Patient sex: F
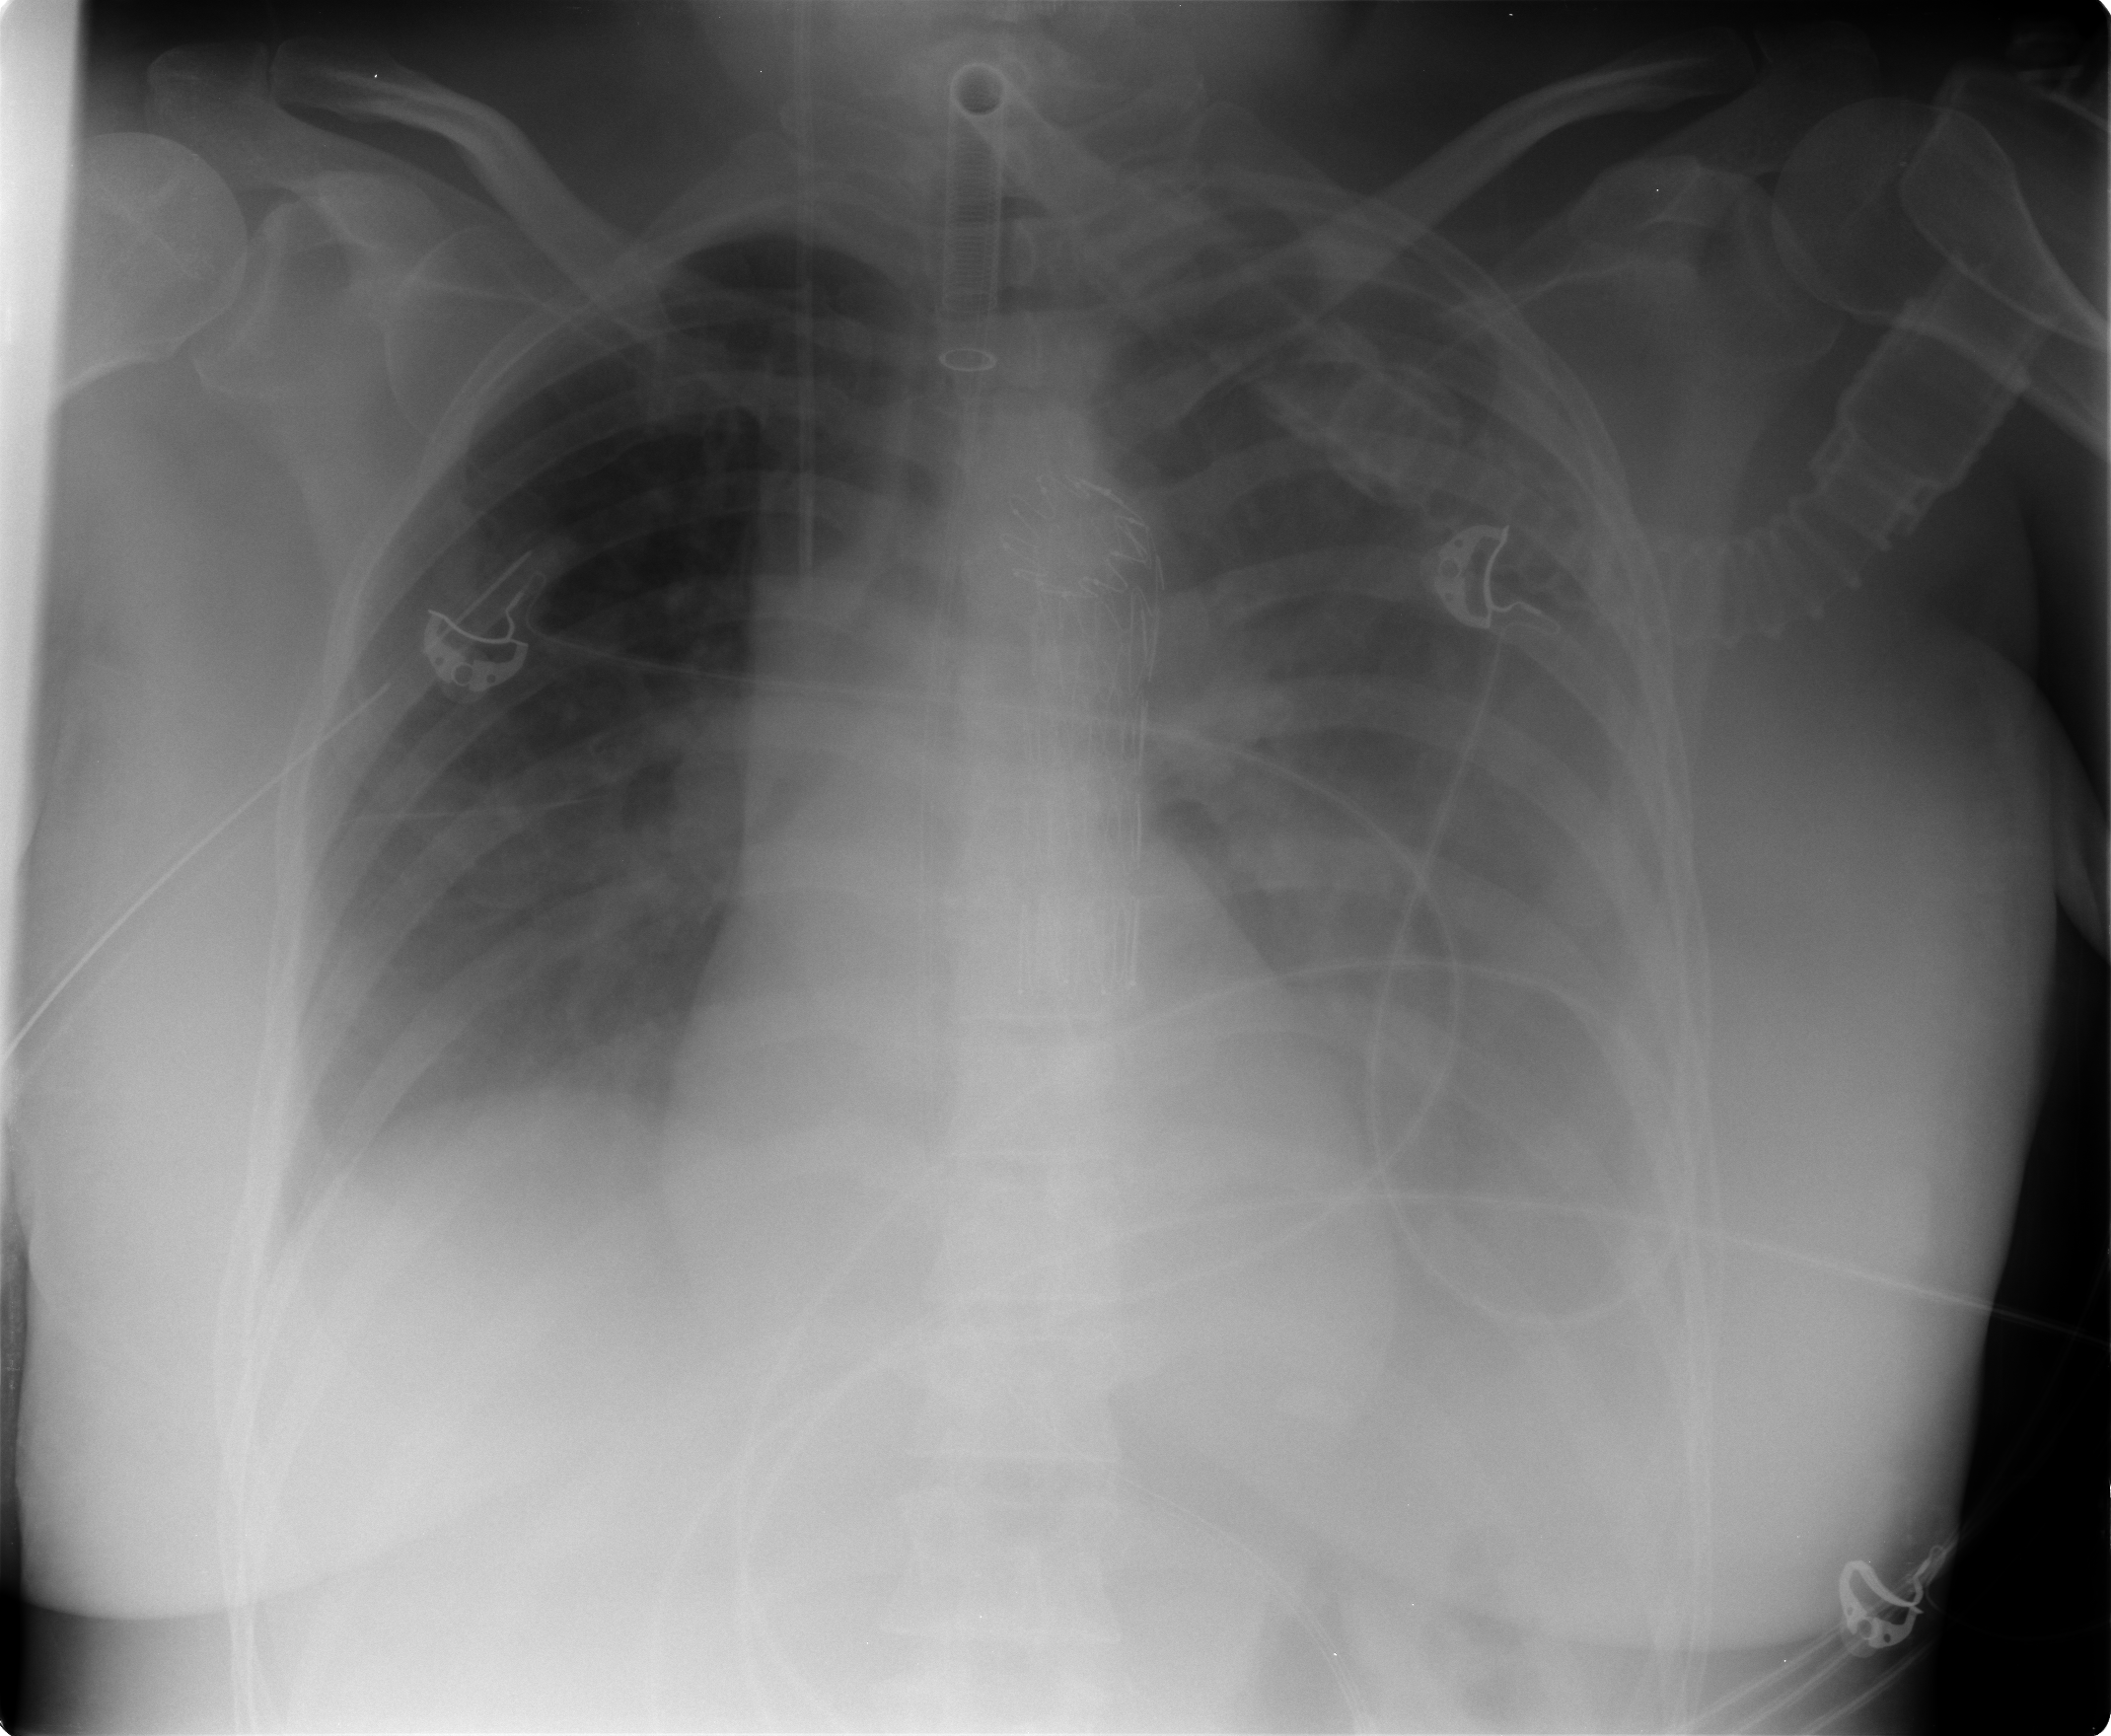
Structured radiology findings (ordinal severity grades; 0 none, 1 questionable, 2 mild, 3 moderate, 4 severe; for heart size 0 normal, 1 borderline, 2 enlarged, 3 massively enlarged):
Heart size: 0
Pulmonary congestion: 2
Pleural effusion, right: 2
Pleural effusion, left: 3
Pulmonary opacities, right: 0
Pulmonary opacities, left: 0
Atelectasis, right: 2
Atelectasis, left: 2